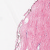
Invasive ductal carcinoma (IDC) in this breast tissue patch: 0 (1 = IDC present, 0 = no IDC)